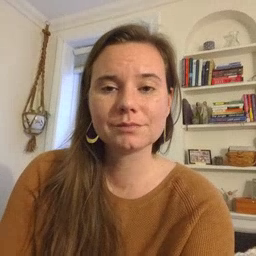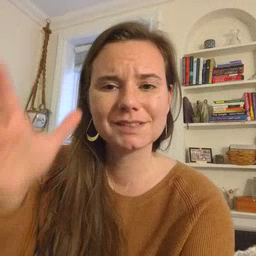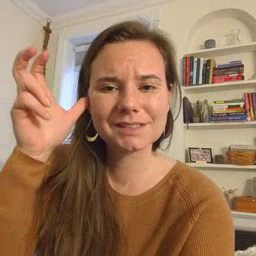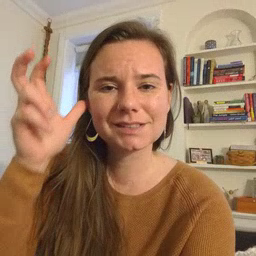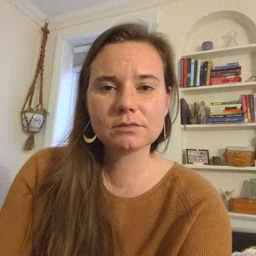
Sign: listen